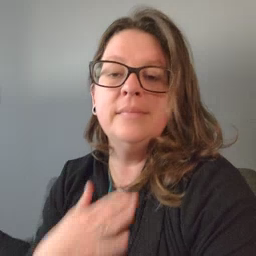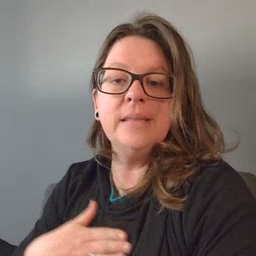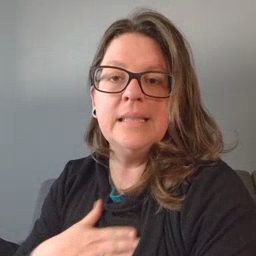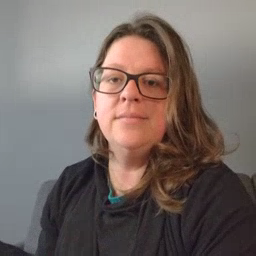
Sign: please